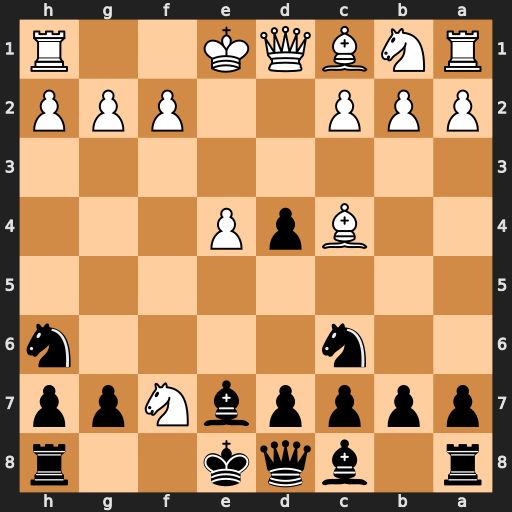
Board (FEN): r1bqk2r/ppppbNpp/2n4n/8/2BpP3/8/PPP2PPP/RNBQK2R
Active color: b
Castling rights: KQkq
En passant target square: -
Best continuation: Nxf7